Field crop: maize
Growth stage: 2
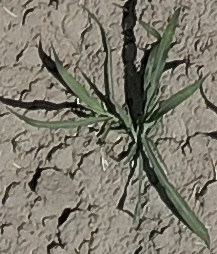
Species: sorghum